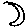
Label: moon